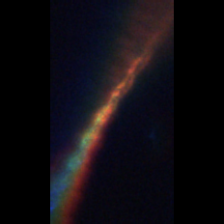
Taxon: Leptocylindrus
Group: Diatoms